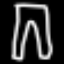
Label: pants